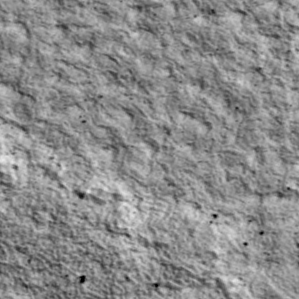
Label: non_frost